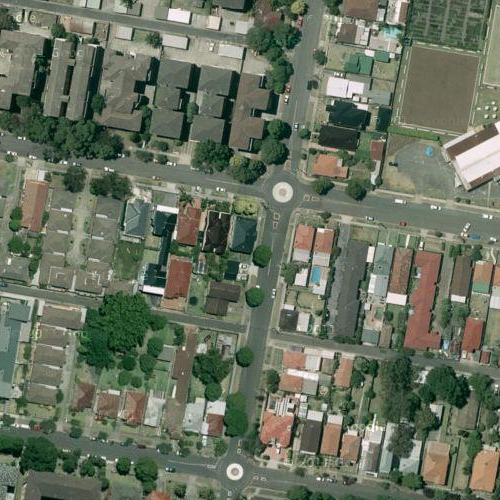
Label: sydney